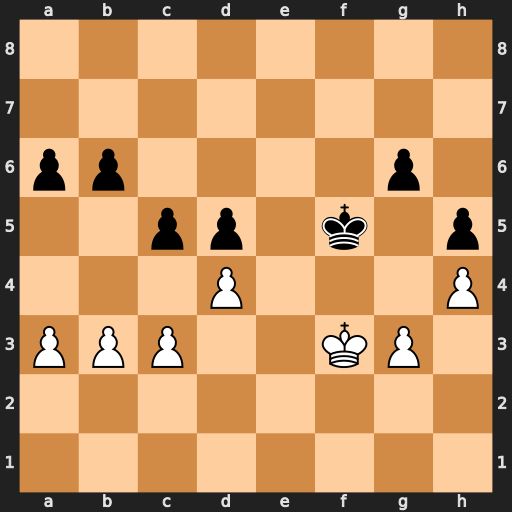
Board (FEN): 8/8/pp4p1/2pp1k1p/3P3P/PPP2KP1/8/8
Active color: w
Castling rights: -
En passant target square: -
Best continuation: dxc5 bxc5 b4 cxb4 cxb4